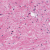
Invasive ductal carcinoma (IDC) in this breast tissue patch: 0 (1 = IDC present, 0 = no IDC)